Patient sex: F
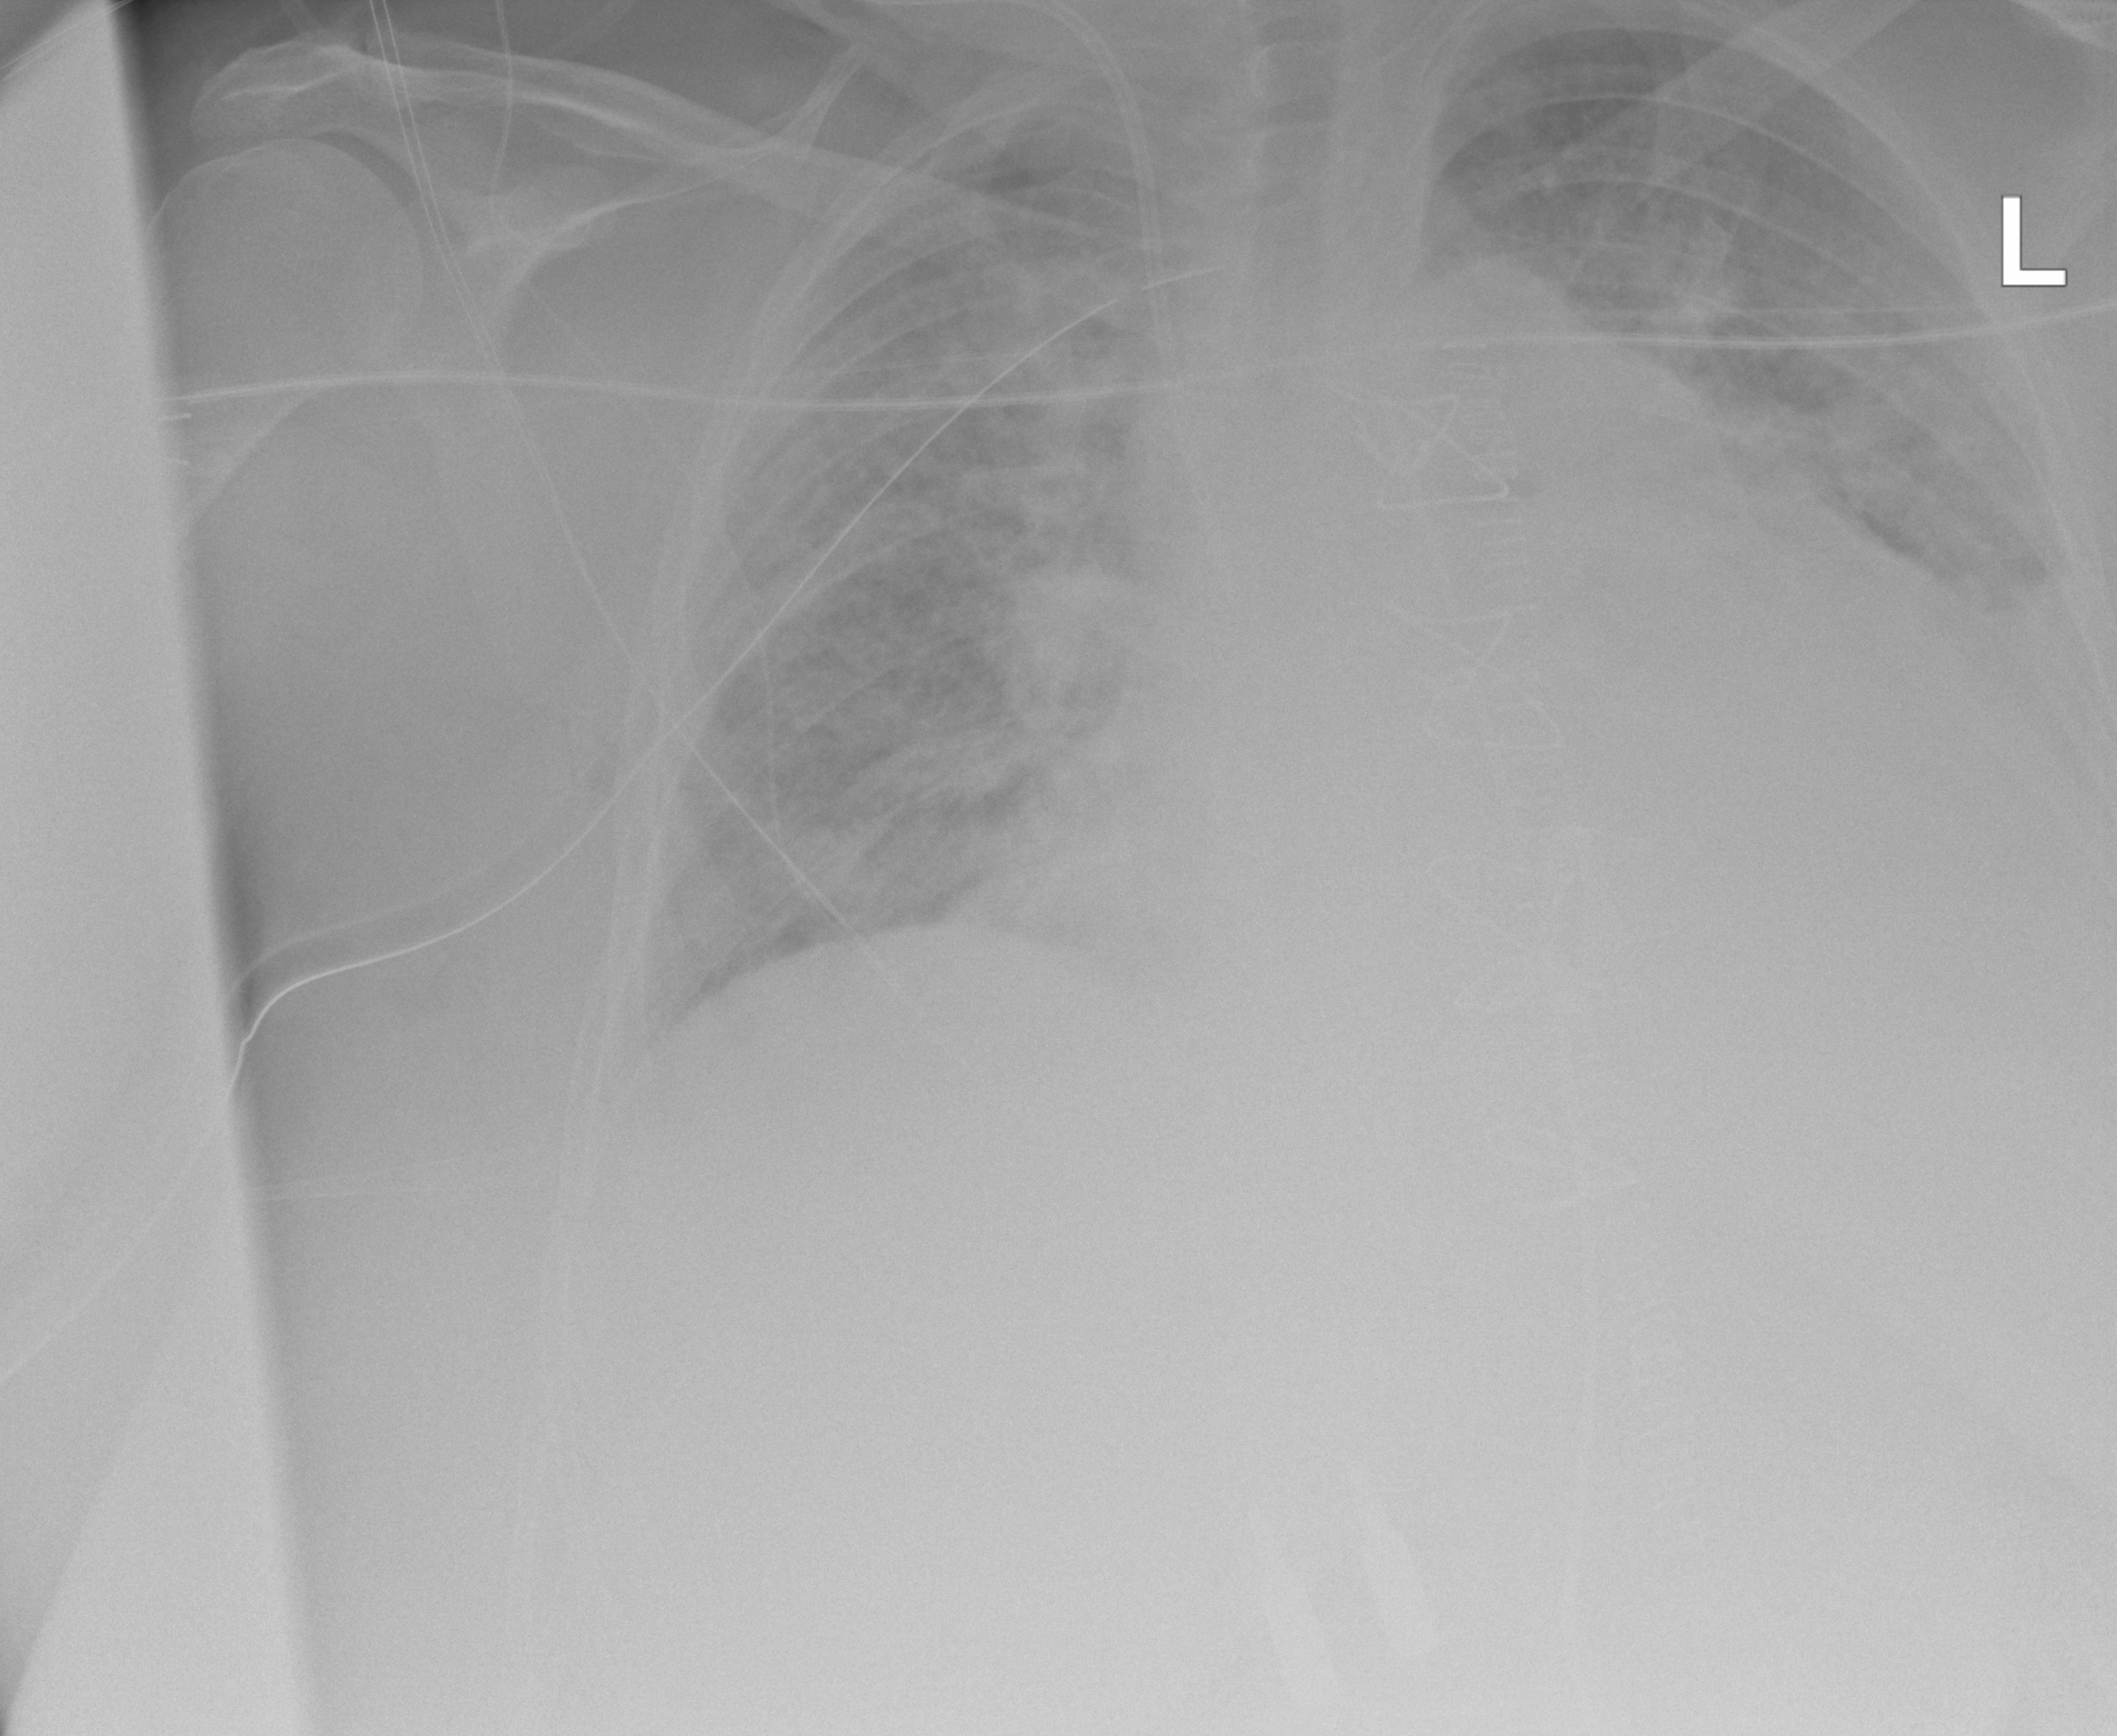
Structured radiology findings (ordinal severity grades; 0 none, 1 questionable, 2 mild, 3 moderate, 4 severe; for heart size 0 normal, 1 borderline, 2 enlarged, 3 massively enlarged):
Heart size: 2
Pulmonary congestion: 3
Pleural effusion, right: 0
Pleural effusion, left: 3
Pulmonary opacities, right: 2
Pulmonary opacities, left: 2
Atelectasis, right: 2
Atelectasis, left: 2